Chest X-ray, AP view. Patient: 27 years old, sex F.
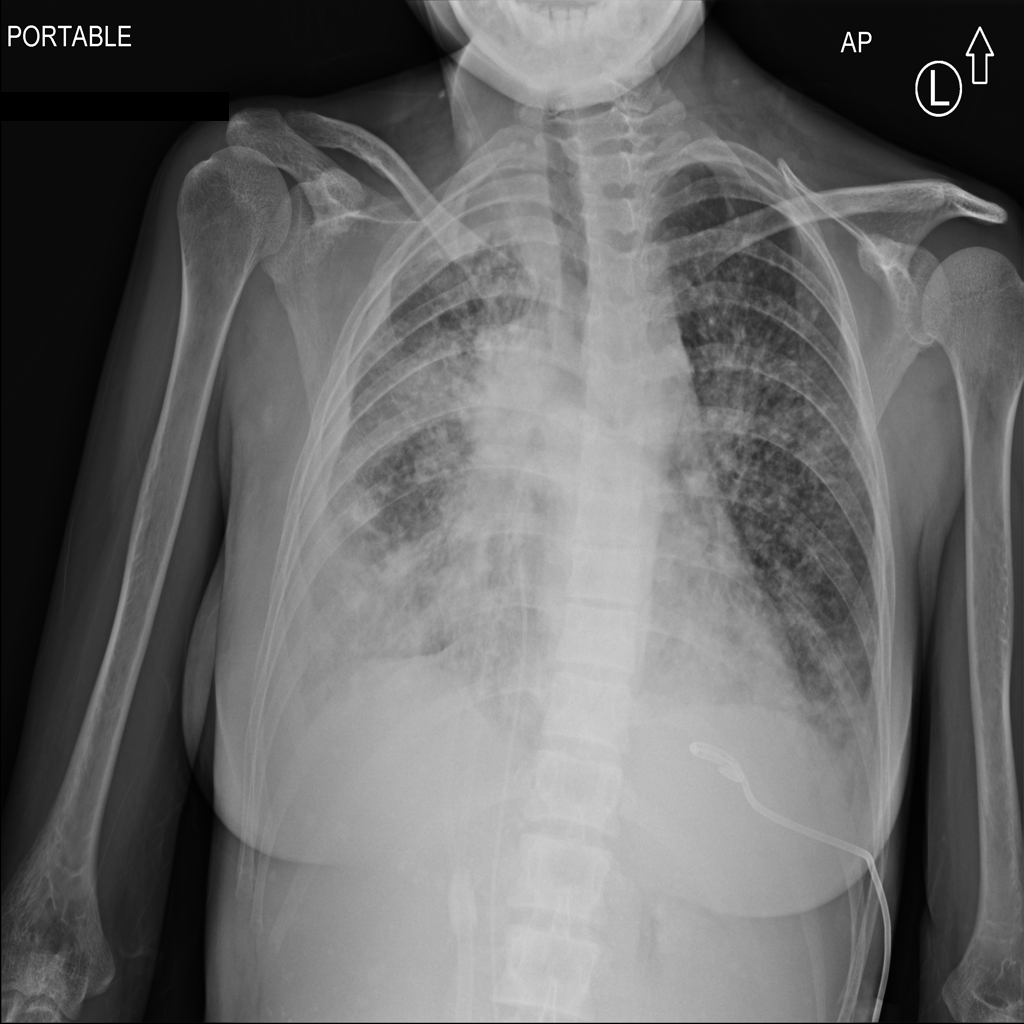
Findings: Effusion, Mass